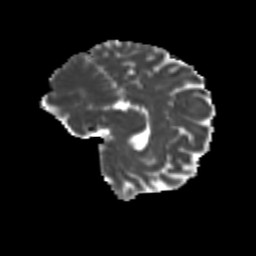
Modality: MD
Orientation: sagittal
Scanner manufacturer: siemens
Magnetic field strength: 3 T
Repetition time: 9.2 s
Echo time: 0.084 s